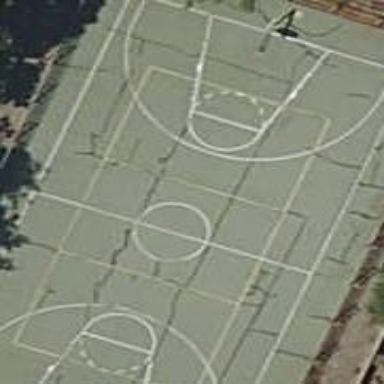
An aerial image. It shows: Basketball court located in leisure land pitch.